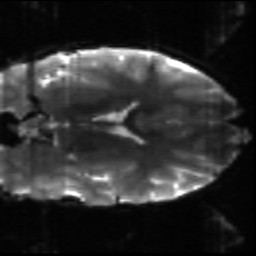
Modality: sbref
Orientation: coronal
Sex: male
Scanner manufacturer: siemens
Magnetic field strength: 3 T
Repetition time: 5 s
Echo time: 0.07 s